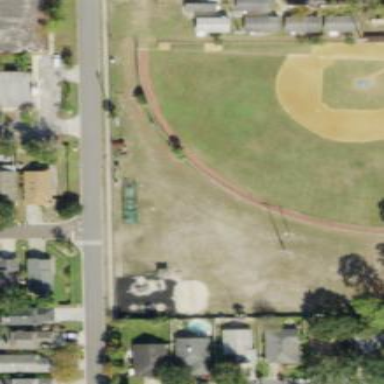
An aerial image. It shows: Baseball pitch for leisure land activities.